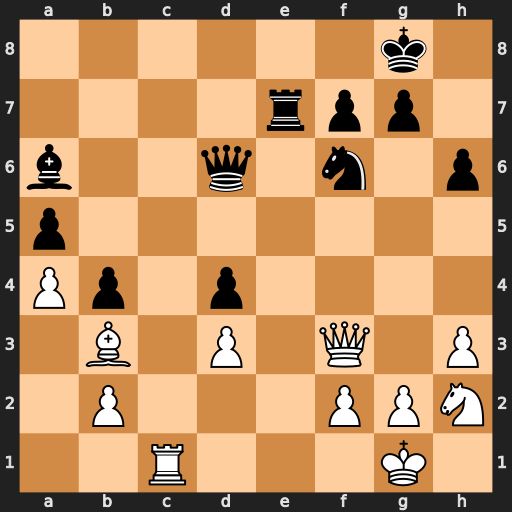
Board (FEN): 6k1/4rpp1/b2q1n1p/p7/Pp1p4/1B1P1Q1P/1P3PPN/2R3K1
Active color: w
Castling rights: -
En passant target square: -
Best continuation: Rc6 Re1+ Nf1 Bb7 Rxd6